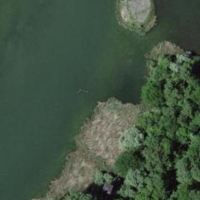
EUNIS habitat code: 15
Species observed at this site:
Grus grus
Fulica atra
Anas platyrhynchos
Alcedo atthis
Dendrocopos major
Passer domesticus
Sylvia atricapilla
Turdus merula
Ardea alba
Fringilla montifringilla
Parus major
Erithacus rubecula
Mergus merganser
Milvus milvus
Garrulus glandarius